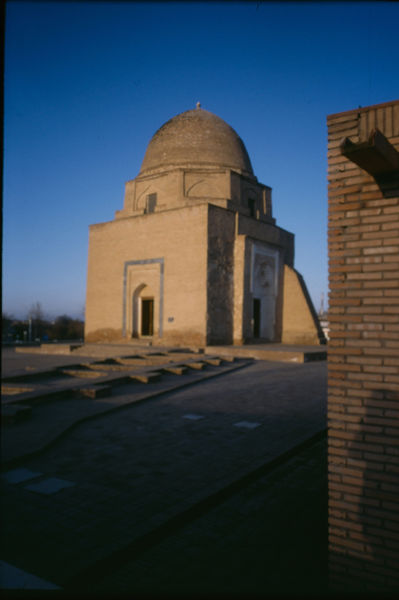
Titel: Mausoleum Ruchabad
Standort: Samarkand, Mausoleum Ruchabad (AS - Usbekistan)
Schlagwörter: blau, himmel, dach, gebäude, architektur, rahmen, stein, kirche, boden, rund, turm, relief, pflaster, ziegel, kuppel, wetter, foto, fotografie, moschee, portal, arabisch, blauer himmel, schienen, tempel, israel, mausoleum, islam, bau, oktogon, basilika, quadratisch, bauwerk, zentralbau, quadratischer grundriss